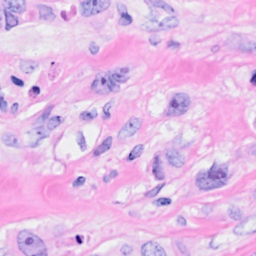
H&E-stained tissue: Breast